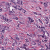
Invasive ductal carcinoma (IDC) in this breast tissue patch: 1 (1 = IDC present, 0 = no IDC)